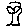
Label: tree